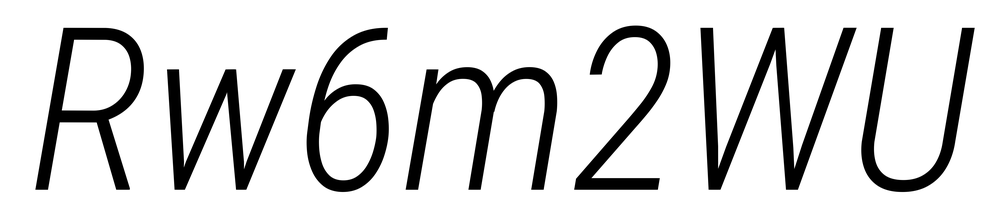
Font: Roboto-Italic_Condensed_Light_Italic